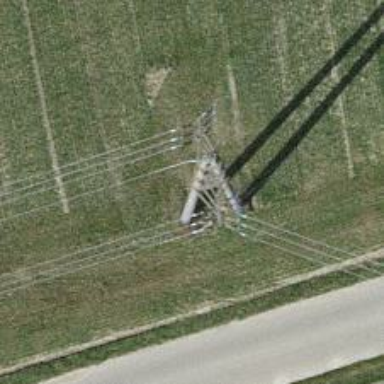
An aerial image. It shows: Three power lines with cables.